Interaction volume radius: 5 \u00c5
Interaction volume height: 25 \u00c5
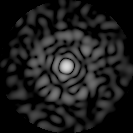
Disorder parameter: 0.817